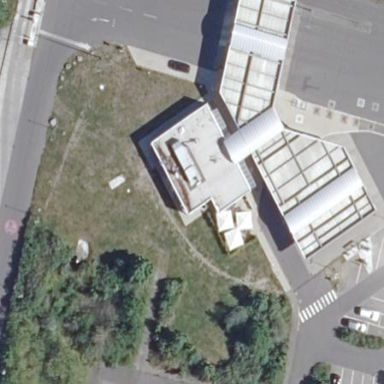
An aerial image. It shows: Building that serves as fuel station.